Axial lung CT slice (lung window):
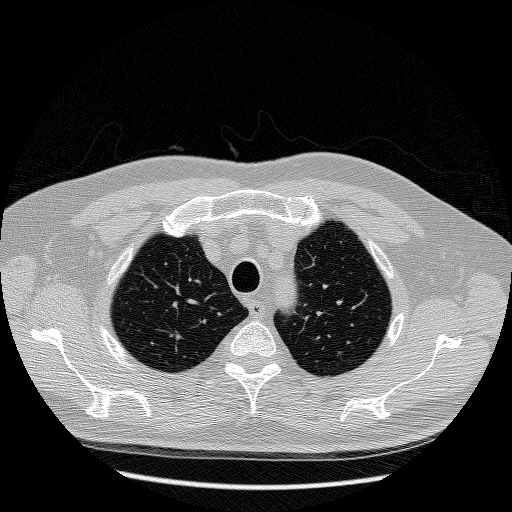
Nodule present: no